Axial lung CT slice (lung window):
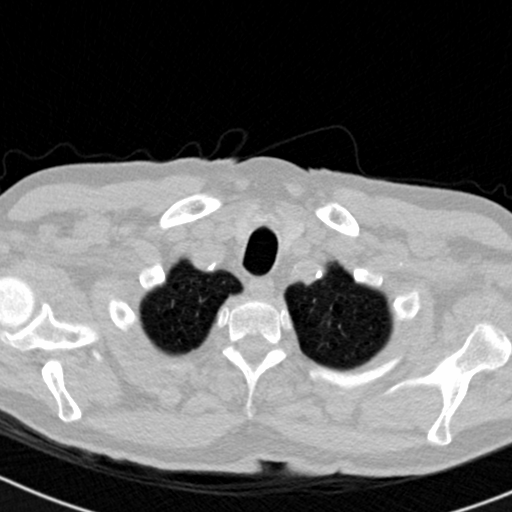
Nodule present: no